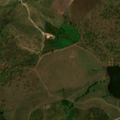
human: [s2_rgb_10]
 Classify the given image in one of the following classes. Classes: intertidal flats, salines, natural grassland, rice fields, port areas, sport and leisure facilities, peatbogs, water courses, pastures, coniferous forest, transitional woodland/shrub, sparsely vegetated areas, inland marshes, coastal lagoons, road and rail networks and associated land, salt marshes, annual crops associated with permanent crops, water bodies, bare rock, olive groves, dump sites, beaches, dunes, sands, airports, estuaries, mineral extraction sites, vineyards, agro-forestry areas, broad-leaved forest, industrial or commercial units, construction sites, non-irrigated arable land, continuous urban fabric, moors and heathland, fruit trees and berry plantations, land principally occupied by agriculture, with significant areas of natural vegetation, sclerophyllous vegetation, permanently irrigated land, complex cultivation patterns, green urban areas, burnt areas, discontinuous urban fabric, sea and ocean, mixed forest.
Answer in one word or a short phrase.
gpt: continuous urban fabric